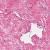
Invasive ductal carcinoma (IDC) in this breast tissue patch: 0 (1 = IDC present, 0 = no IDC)